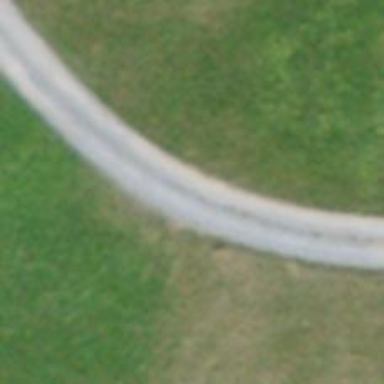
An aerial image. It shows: Gravel track with grade2 tracktype.